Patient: sex F, age 83
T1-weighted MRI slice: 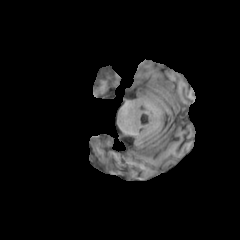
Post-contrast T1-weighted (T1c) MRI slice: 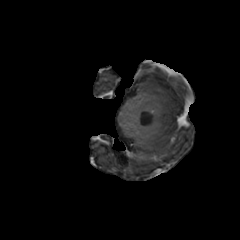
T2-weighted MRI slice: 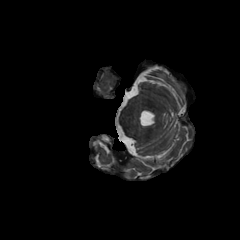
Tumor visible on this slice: no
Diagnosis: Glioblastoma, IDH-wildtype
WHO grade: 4